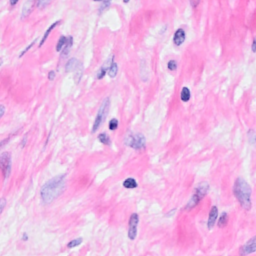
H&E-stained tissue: Breast